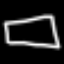
Label: square